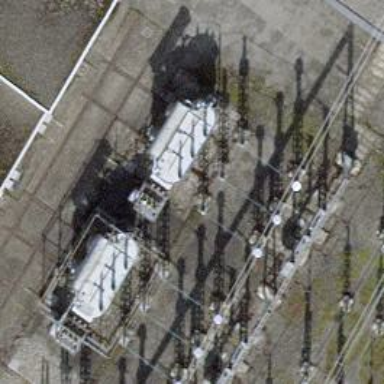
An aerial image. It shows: Switch used for power control.